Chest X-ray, PA view. Patient: 33 years old, sex F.
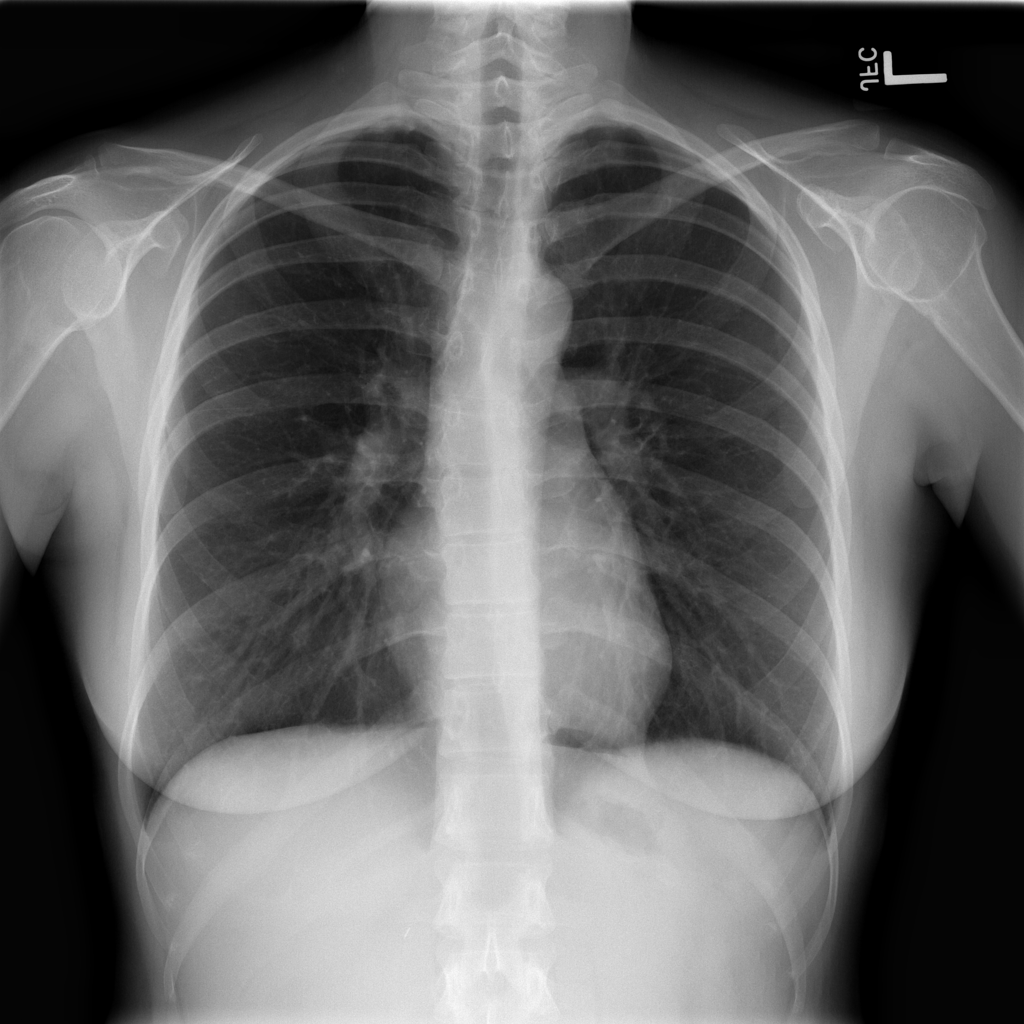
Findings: No Finding